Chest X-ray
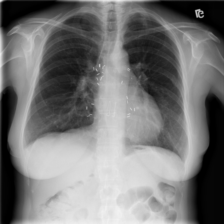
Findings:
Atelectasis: negative
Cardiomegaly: negative
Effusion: negative
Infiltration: negative
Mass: negative
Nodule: negative
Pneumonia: negative
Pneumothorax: negative
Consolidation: negative
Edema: negative
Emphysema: negative
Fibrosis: negative
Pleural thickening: negative
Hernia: negative